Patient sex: F
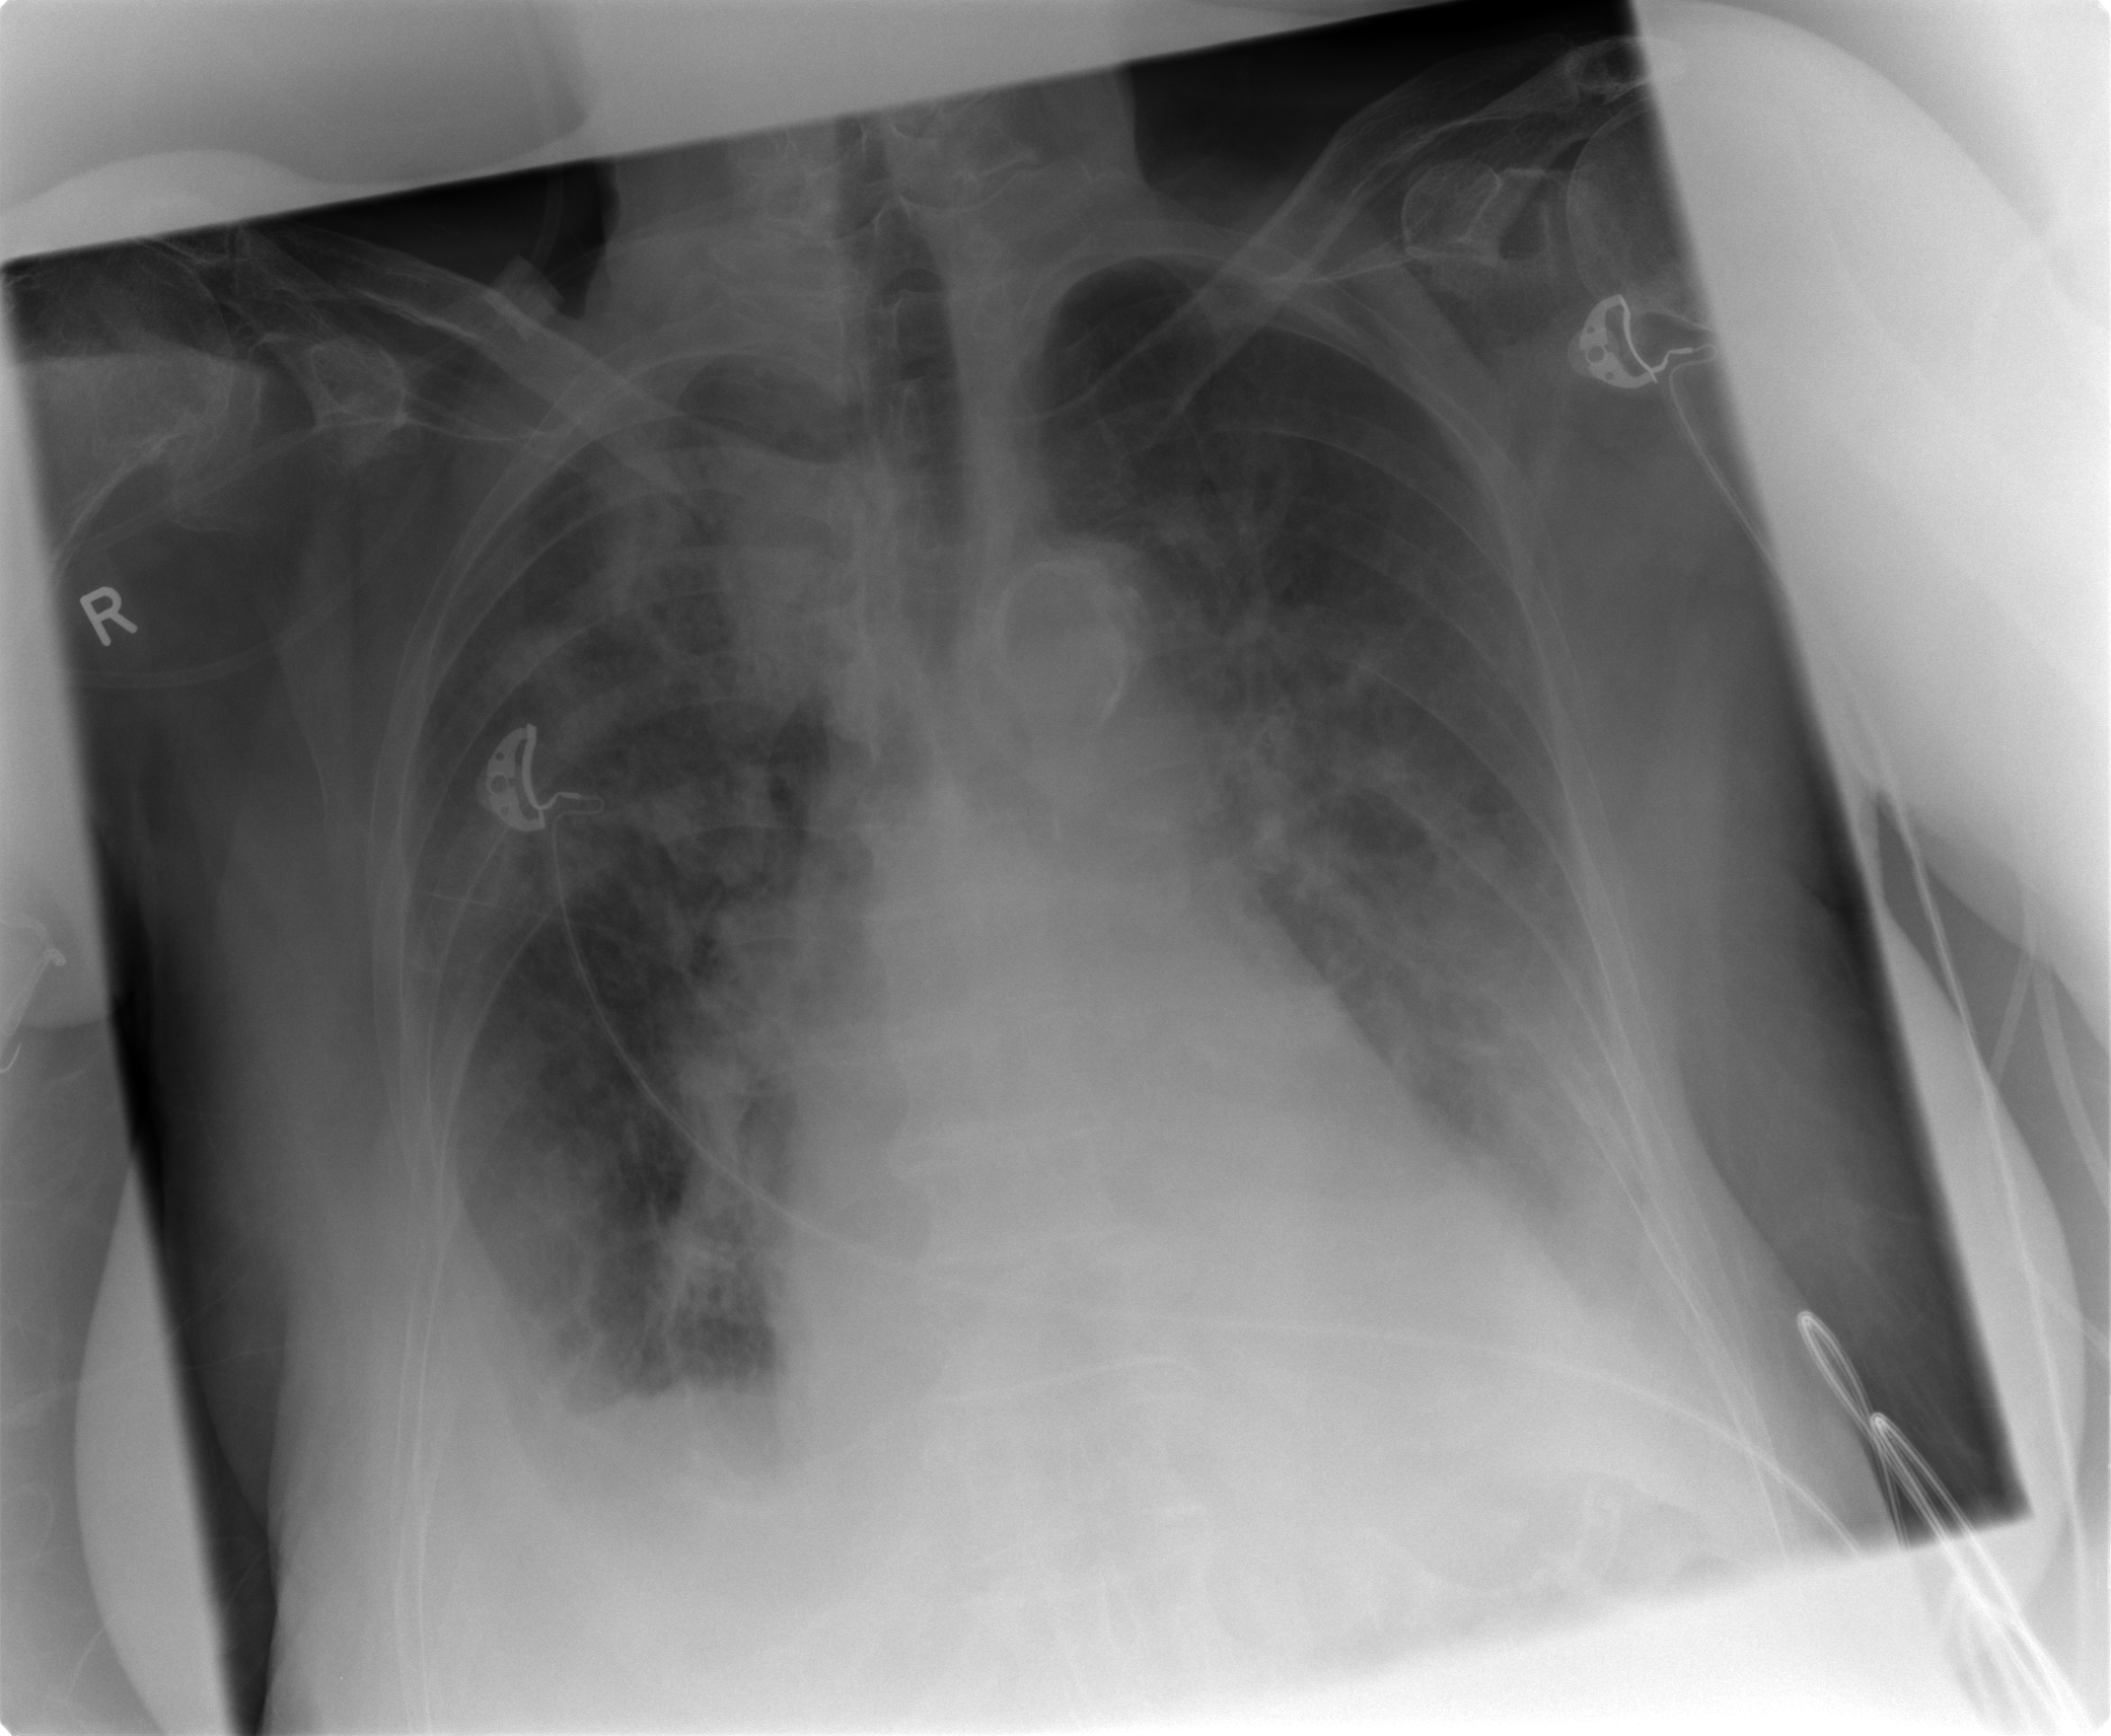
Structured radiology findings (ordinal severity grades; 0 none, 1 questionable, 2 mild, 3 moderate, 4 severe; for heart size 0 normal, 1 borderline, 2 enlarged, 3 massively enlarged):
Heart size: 0
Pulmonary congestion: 2
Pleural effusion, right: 2
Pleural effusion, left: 2
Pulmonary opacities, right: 3
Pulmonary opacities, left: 2
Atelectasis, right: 2
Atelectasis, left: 2